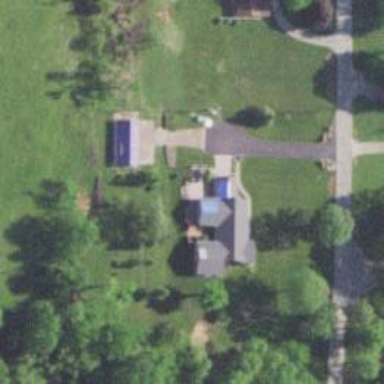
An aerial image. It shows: Driveway.